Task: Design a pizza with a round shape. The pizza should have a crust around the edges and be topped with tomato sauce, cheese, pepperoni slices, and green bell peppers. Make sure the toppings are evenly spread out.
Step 185:
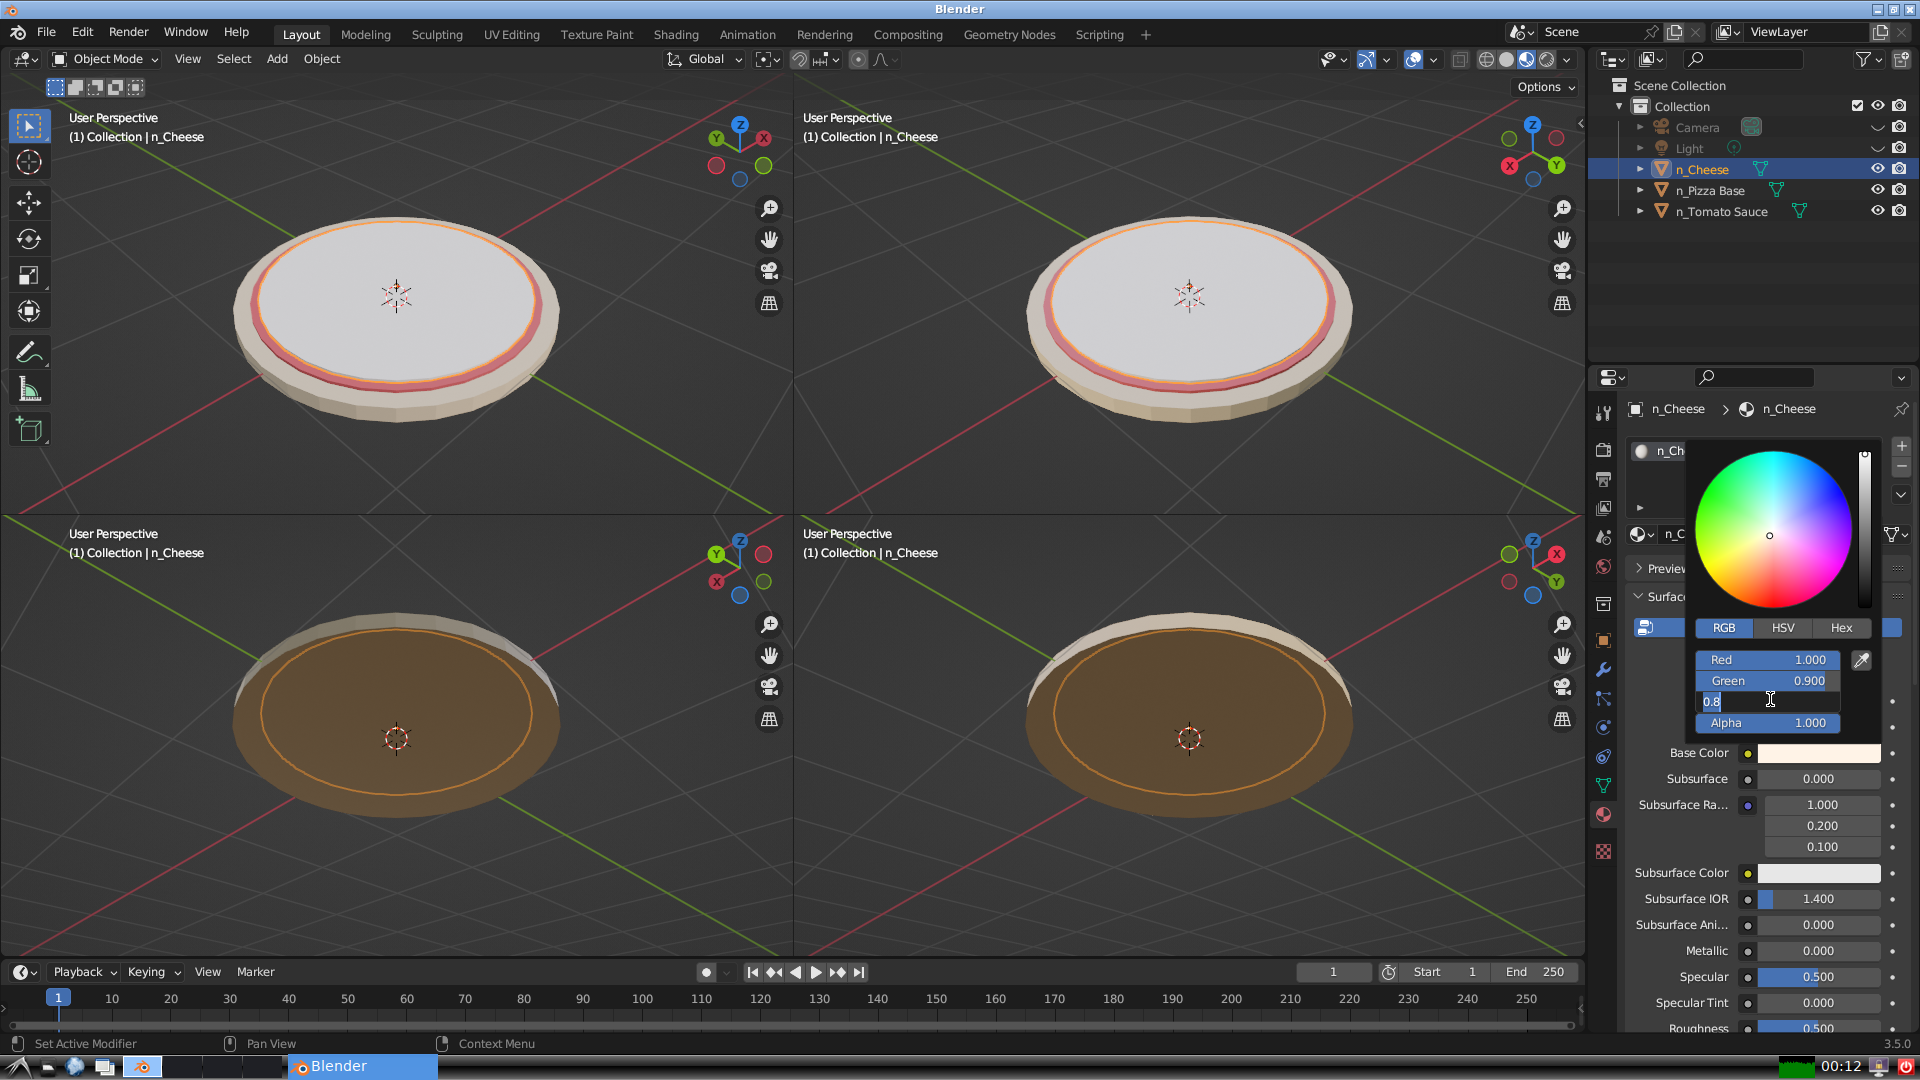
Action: input_text: 0.3